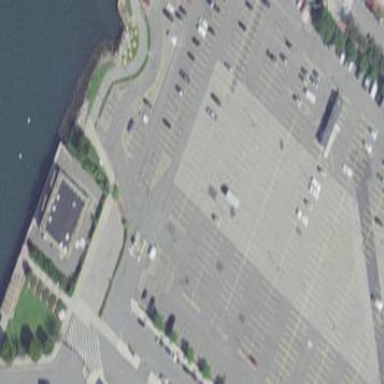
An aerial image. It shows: Surface parking lot with asphalt. It is park and ride facility.